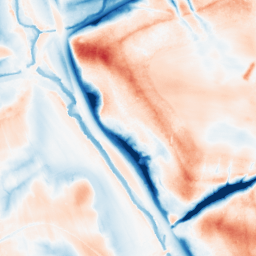
Category: trend_removal
Decomposition family: local_polynomial
Decomposition parameters: window_size: 51
degree: 3
Upsampling method: quadratic
Upsampling parameters: scale: 2
Upsampling scale: 2